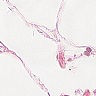
Metastatic tissue present: no